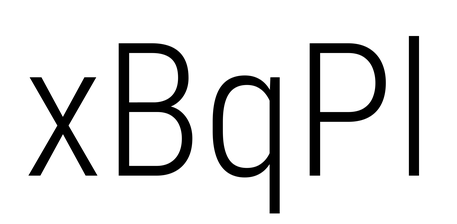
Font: Roboto_Condensed_Light